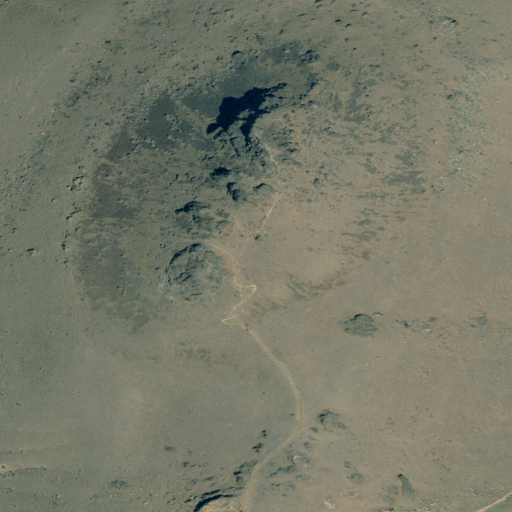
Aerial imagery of mountain in Utah named Dooly Knob containing shrub and grassland